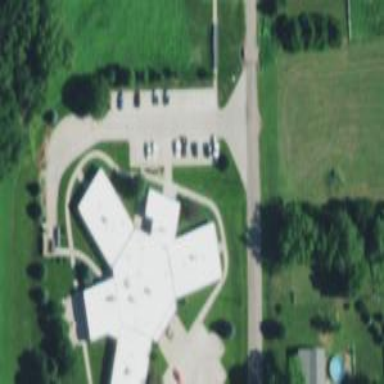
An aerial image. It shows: Nursing home.